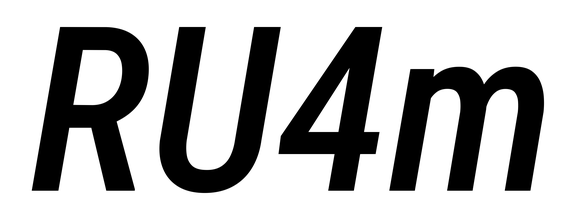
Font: Roboto-Italic_Condensed_Medium_Italic